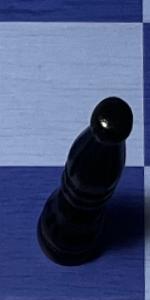
Label: Bishop_Black